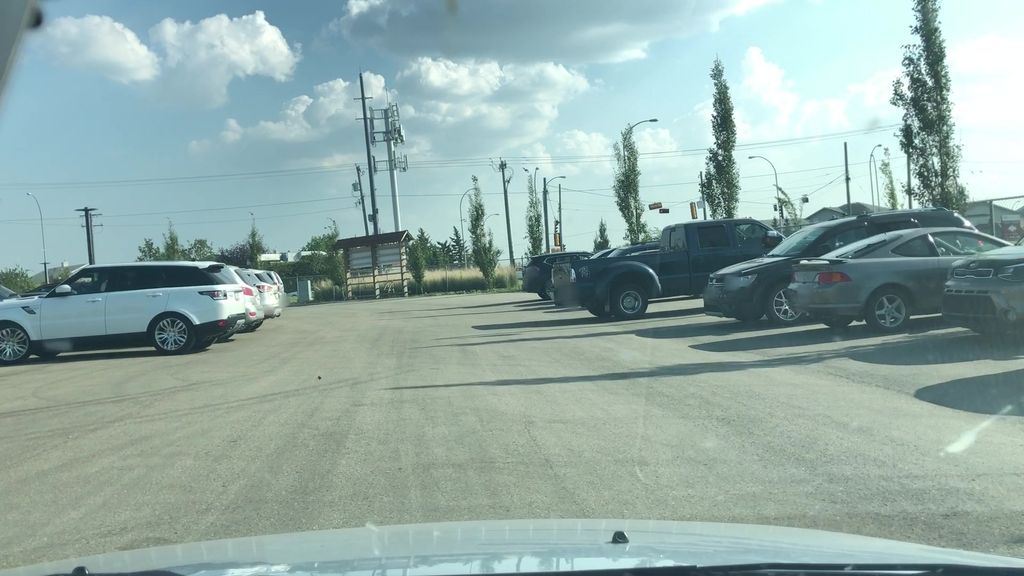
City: edmonton